Aerial crown-view tile of a tropical tree (Barro Colorado Island, Panama), acquired 20250616:
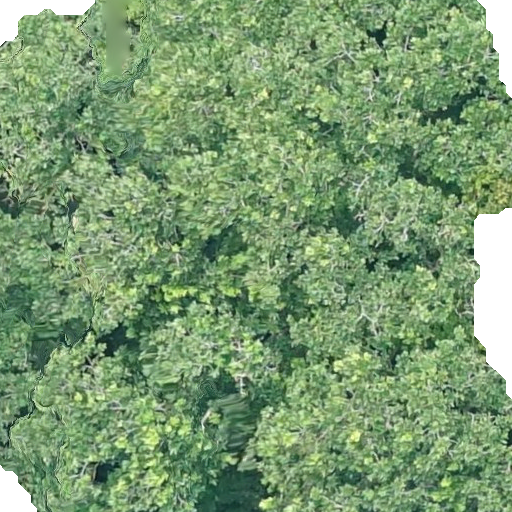
Species: Anacardium excelsum
GBIF accepted scientific name: Anacardium excelsum
Crown area: 440.292 m²